Question: I have two tables and ,
I have data respectively in following manner.

Here as given in twitterstatus table 4th record with the "587573444633427968" is parent of twitterstatus_Details table 3rd record, which having td_inReplyTostatusID value is "587573444633427968", for next record td_StatusID of recent child record is parent of twitterstatus table having that child ts_StatusID value in ts_InreplytoStatusID field, so like that it is the hierarchy, so
### how can I get the records from both the tables based on child parent relationship?
still any concern then please ask in comment.
Thank you.
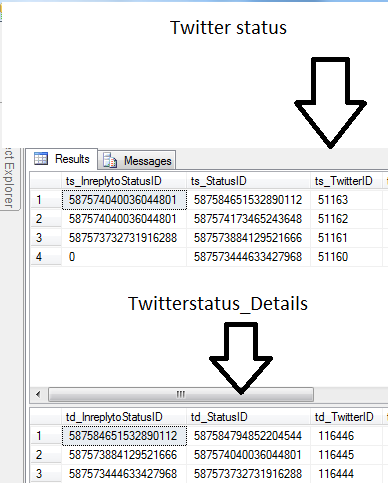
Answer: I think what you are looking for is recursive CTE to get every nested level.
Hope this get you closer to your goal.
'''
--REPLACE @TwitterStatus and @twitterstatus_Details with your tablename.
;WITH CteTStatus
AS
(
SELECT h.*, d.*, 0 as lvl
FROM @TwitterStatus AS h
INNER JOIN @twitterstatus_Details AS d ON h.id_StatusID = d.td_InreplytoStatusID
WHERE ts_StatusID = '587573444633427968'--WHERE CLAUSE TO GET ROOT PARENT
UNION ALL -- UNION TO DIG INTO CHILD's
SELECT h.*, d.*, lvl + 1 as lvl
FROM @TwitterStatus AS h
INNER JOIN @twitterstatus_Details AS d ON h.id_StatusID = d.td_InreplytoStatusID
INNER JOIN CteTStatus AS Parent ON h.ts_InreplytoStatusID = Parent.td_StatusID
)
SELECT *
FROM CteTStatus
'''